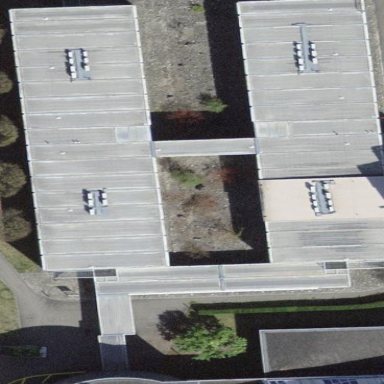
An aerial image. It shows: Building.